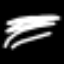
Label: frog